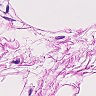
Metastatic tissue present: no